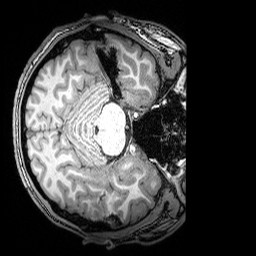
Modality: T1w
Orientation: axial
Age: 20
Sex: male
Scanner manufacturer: siemens
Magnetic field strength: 3 T
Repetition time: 2.53 s
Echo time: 0.00388 s